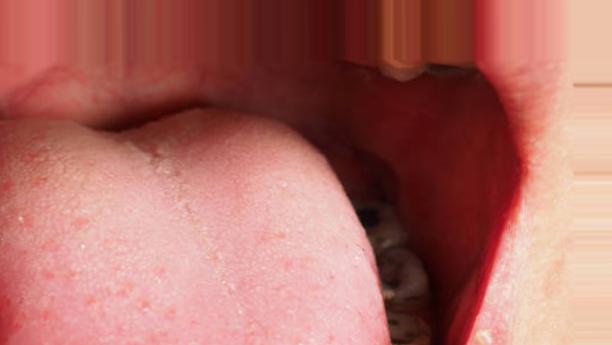
Condition: Caries